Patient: sex F, age 61
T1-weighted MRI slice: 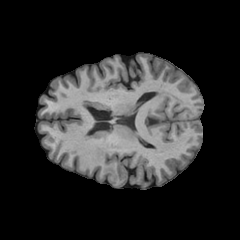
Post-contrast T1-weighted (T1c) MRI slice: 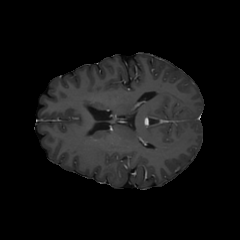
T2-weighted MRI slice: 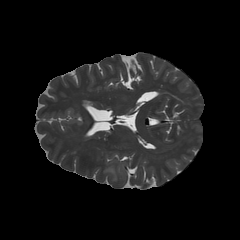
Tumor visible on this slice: yes
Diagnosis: Glioblastoma, IDH-wildtype
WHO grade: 4